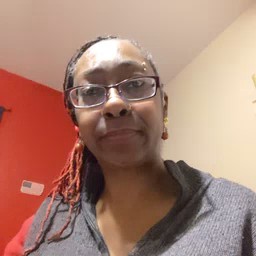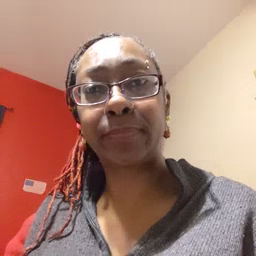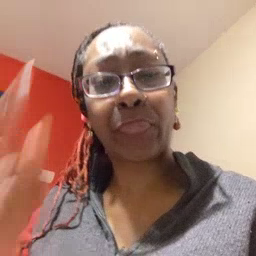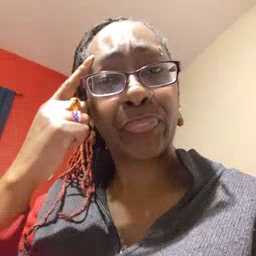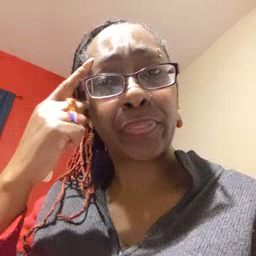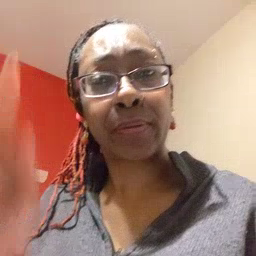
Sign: think